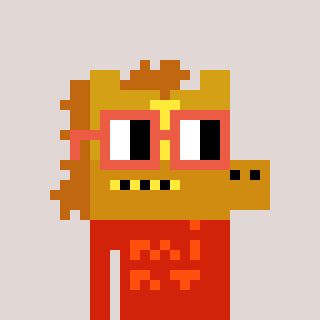
a pixel art character with square orange glasses, a yellow horse-shaped head and a red-colored body on a warm background